Field crop: maize
Growth stage: 2
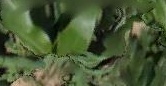
Species: maize